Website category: university
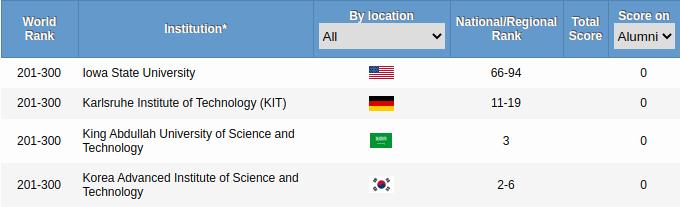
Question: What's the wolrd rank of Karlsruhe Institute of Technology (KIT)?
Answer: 201-300

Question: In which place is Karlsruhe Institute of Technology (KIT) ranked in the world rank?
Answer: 201-300

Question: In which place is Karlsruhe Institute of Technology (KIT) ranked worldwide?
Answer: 201-300

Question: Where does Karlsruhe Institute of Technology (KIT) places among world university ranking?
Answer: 201-300

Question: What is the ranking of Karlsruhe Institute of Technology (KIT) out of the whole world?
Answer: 201-300

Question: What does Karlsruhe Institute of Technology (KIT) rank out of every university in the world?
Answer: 201-300

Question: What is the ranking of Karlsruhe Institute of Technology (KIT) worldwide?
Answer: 201-300

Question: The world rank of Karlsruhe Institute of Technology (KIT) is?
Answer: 201-300

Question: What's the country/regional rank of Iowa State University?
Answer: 66-94

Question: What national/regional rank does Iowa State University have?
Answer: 66-94

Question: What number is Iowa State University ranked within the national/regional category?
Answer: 66-94

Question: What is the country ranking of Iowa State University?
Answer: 66-94

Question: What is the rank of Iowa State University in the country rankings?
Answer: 66-94

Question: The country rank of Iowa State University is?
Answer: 66-94

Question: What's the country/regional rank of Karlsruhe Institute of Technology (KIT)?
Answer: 11-19

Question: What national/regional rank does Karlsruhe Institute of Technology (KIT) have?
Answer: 11-19

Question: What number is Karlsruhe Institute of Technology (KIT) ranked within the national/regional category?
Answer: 11-19

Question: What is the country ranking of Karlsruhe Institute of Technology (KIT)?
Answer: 11-19

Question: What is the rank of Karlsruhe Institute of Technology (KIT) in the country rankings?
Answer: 11-19

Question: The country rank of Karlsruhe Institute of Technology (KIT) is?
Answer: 11-19

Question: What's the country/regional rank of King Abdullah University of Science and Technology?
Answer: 3

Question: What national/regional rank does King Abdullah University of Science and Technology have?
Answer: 3

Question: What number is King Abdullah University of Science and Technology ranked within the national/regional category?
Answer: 3

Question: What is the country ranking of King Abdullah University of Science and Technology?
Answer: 3

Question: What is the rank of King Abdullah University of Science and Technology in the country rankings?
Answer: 3

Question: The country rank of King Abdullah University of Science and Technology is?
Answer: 3

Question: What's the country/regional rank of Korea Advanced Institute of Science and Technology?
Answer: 2-6

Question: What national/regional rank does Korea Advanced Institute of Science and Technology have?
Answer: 2-6

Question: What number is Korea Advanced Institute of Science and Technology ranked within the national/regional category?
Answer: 2-6

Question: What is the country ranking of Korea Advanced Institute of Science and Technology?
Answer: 2-6

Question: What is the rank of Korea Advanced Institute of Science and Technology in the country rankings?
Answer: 2-6

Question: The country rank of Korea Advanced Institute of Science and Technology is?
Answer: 2-6

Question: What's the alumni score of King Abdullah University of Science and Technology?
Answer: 0

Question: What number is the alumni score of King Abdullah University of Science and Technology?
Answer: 0

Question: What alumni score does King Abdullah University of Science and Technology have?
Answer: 0

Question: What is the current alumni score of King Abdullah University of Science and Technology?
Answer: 0

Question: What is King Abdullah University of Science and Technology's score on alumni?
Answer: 0

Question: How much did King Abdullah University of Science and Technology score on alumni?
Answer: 0

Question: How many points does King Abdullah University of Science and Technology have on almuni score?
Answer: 0

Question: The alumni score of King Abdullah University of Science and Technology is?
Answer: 0